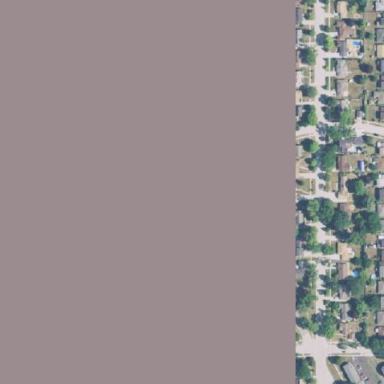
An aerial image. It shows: This residential area consists of single-family homes.